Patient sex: F
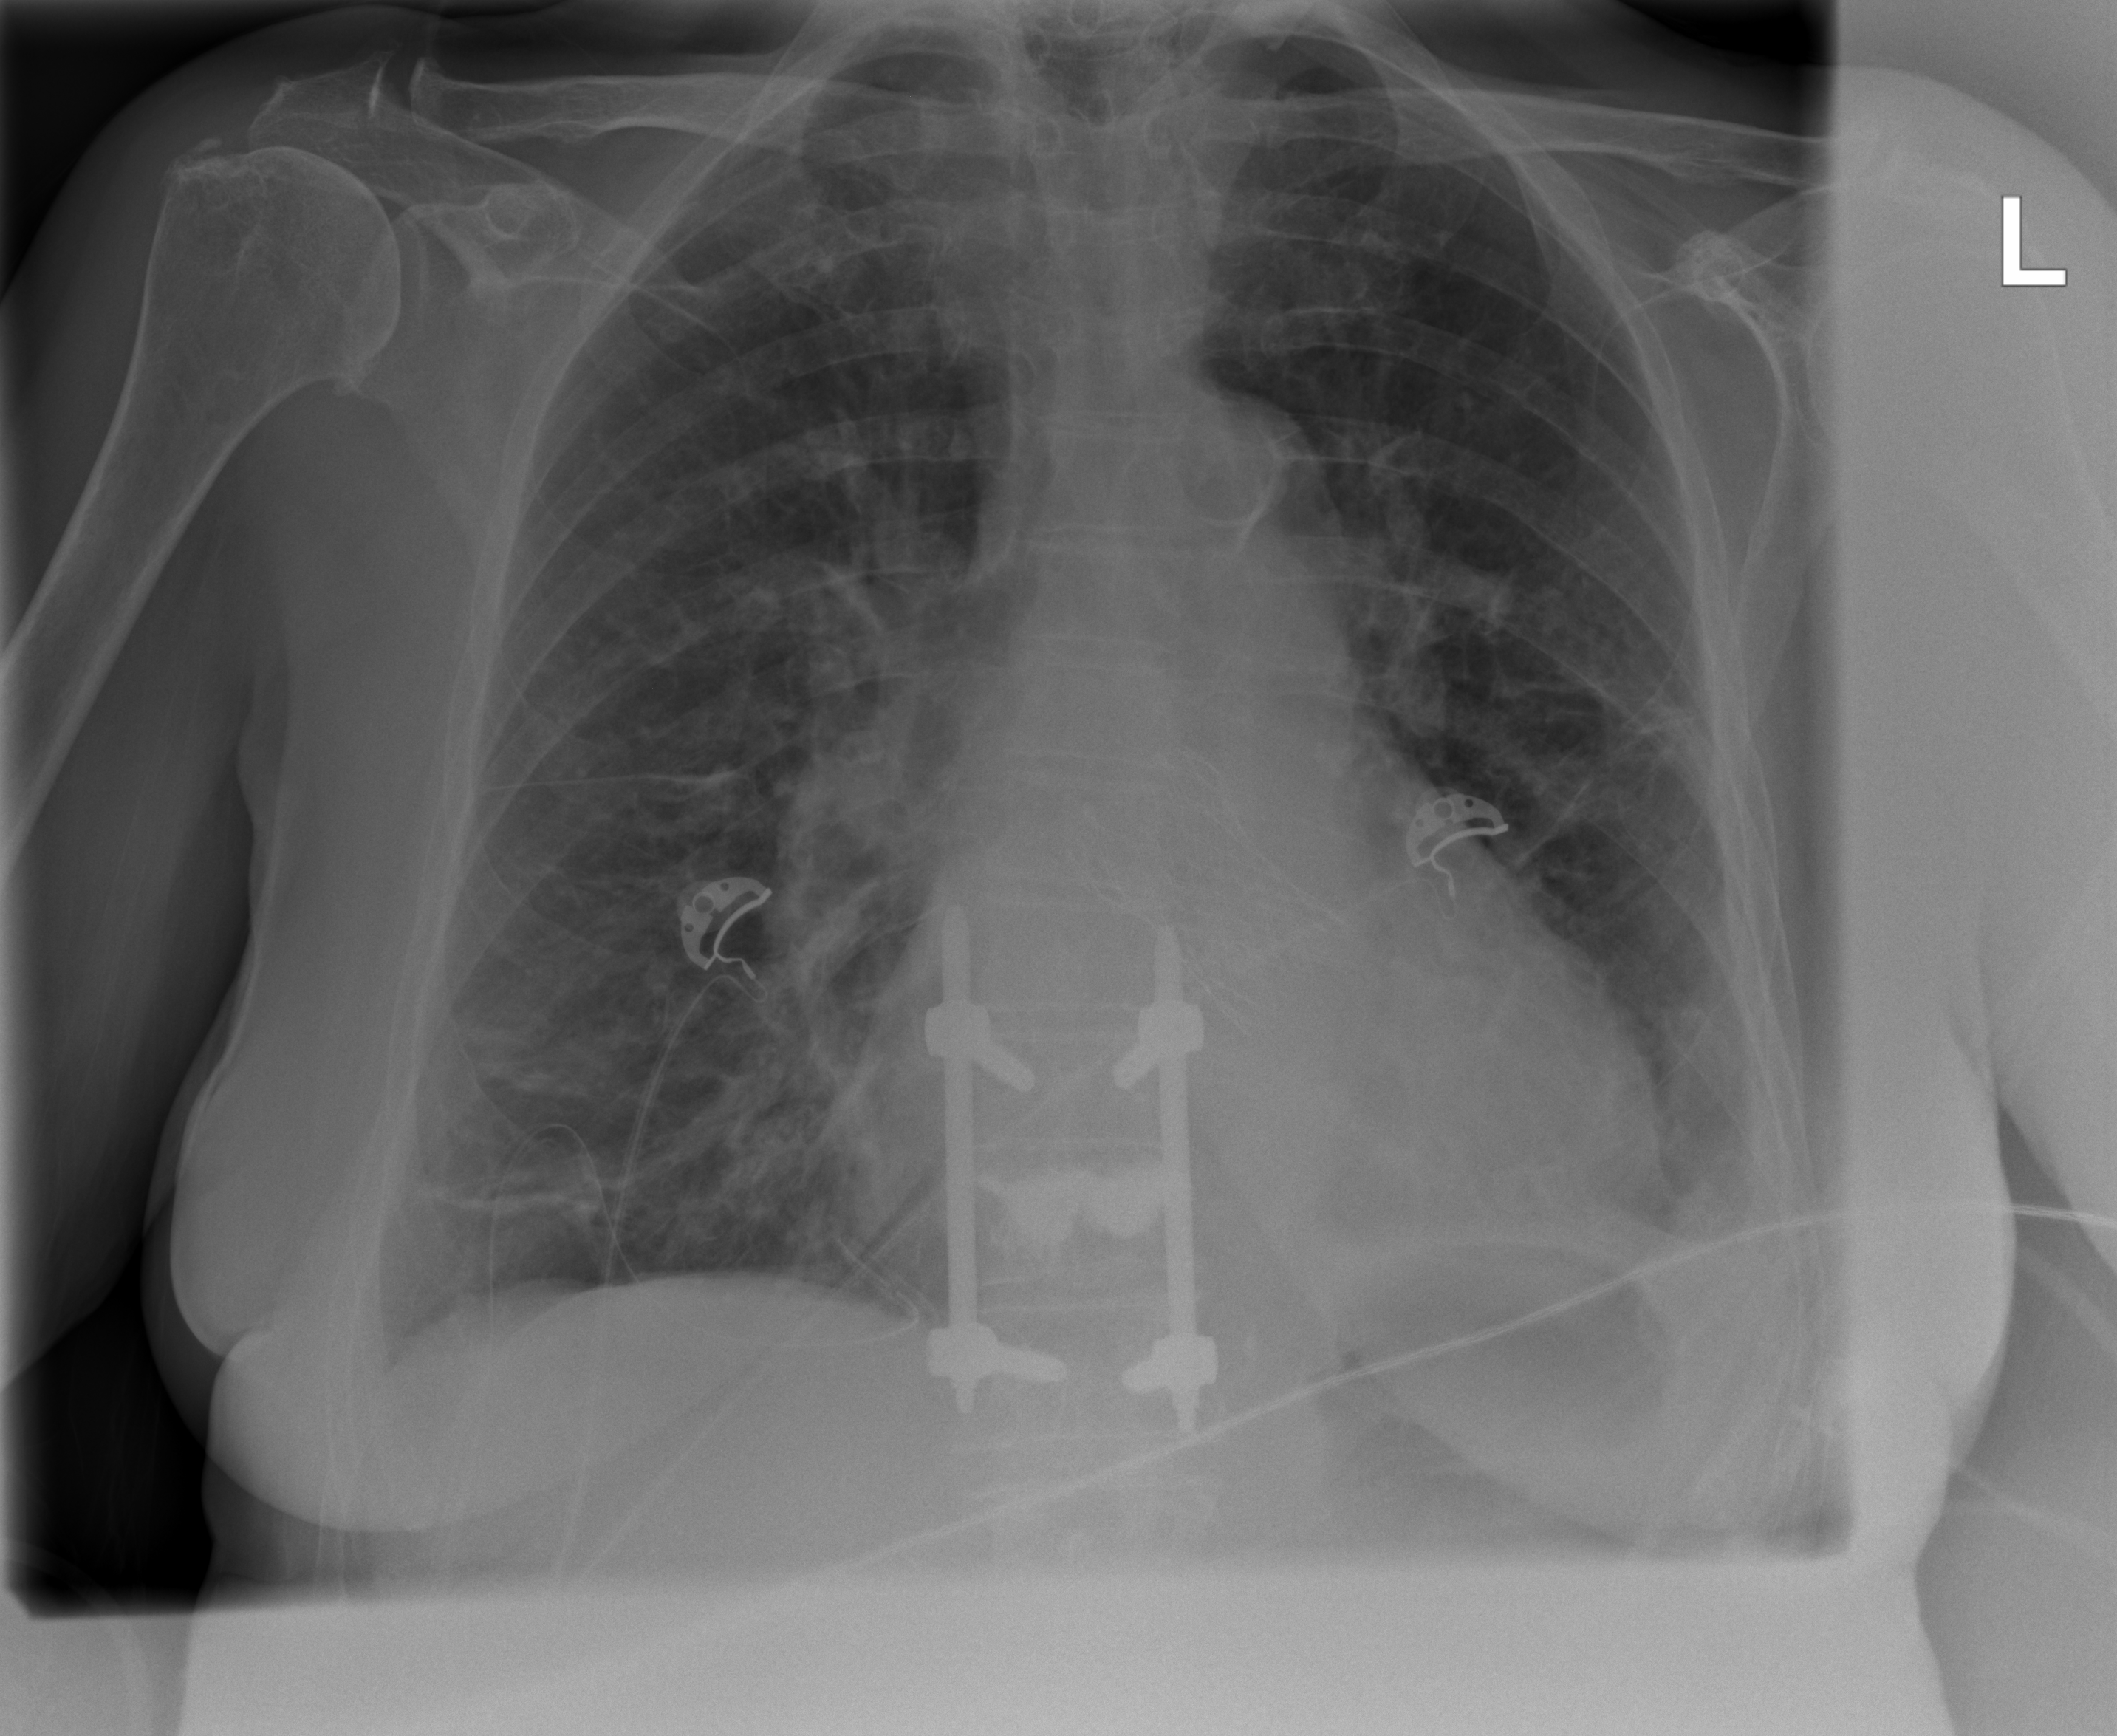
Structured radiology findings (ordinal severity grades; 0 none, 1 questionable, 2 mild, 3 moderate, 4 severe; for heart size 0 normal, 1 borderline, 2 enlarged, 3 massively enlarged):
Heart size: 1
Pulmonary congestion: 2
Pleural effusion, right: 1
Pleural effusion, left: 1
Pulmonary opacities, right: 2
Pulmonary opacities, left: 0
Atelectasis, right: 2
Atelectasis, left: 1